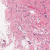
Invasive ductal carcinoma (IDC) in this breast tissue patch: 1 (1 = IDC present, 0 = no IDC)